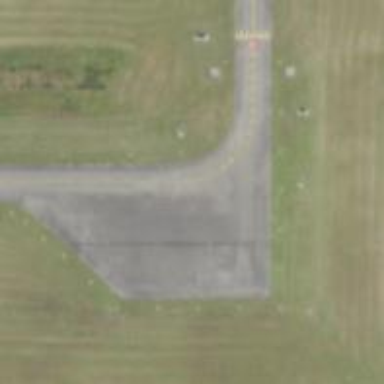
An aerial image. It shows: Image of taxiway at airport.